Field crop: tomato
Growth stage: 1
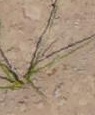
Species: cyperus